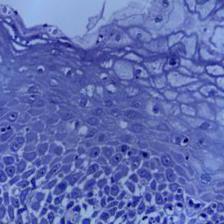
Diagnosis: Normal